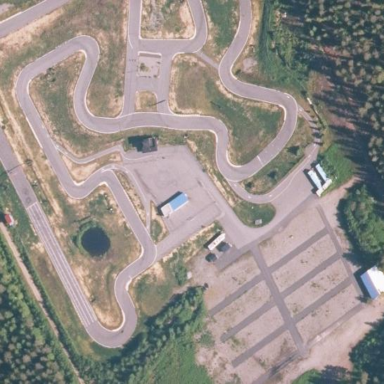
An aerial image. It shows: Sports centre with karting facilities on the leisure land.